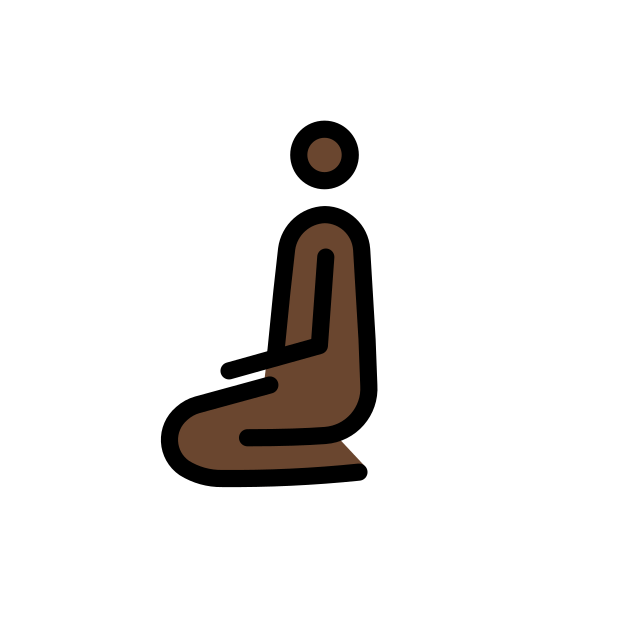
man kneeling: dark skin tone